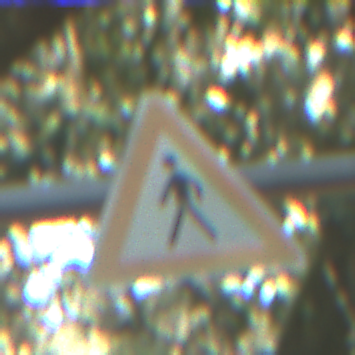
Verkehrszeichen: FussgaengerRechts
Umgebung: Outdoor, Nature
Tageszeit: Midday
Wetter: Clear
Licht: Natural
Jahreszeit: NotSpecified
Kontrast: LowContrast